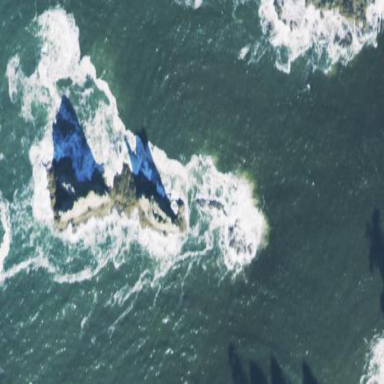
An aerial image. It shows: Islet along the natural coastline.